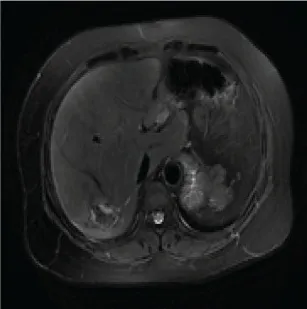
TACE perioperative imaging results. (D) The abdomen conventional dynamic enhanced MRI image in September 2022.
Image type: radiology (mri)